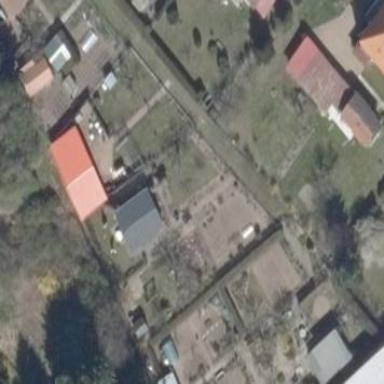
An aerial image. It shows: Allotments area.